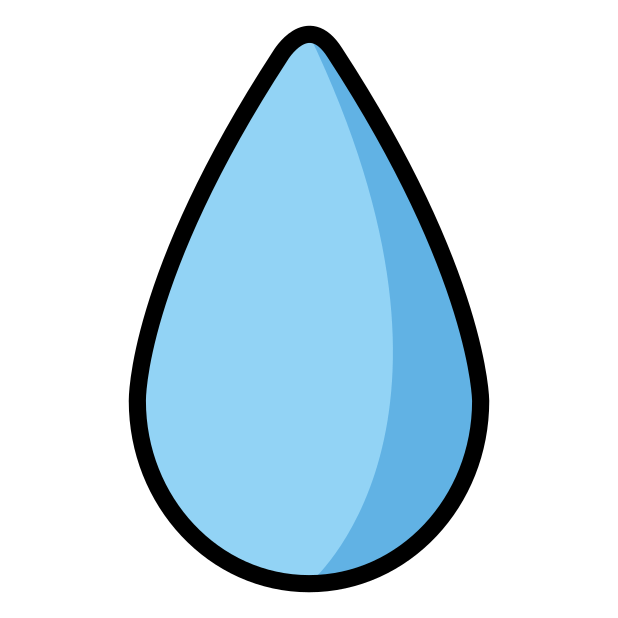
droplet